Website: home-depot
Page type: customer-info-address
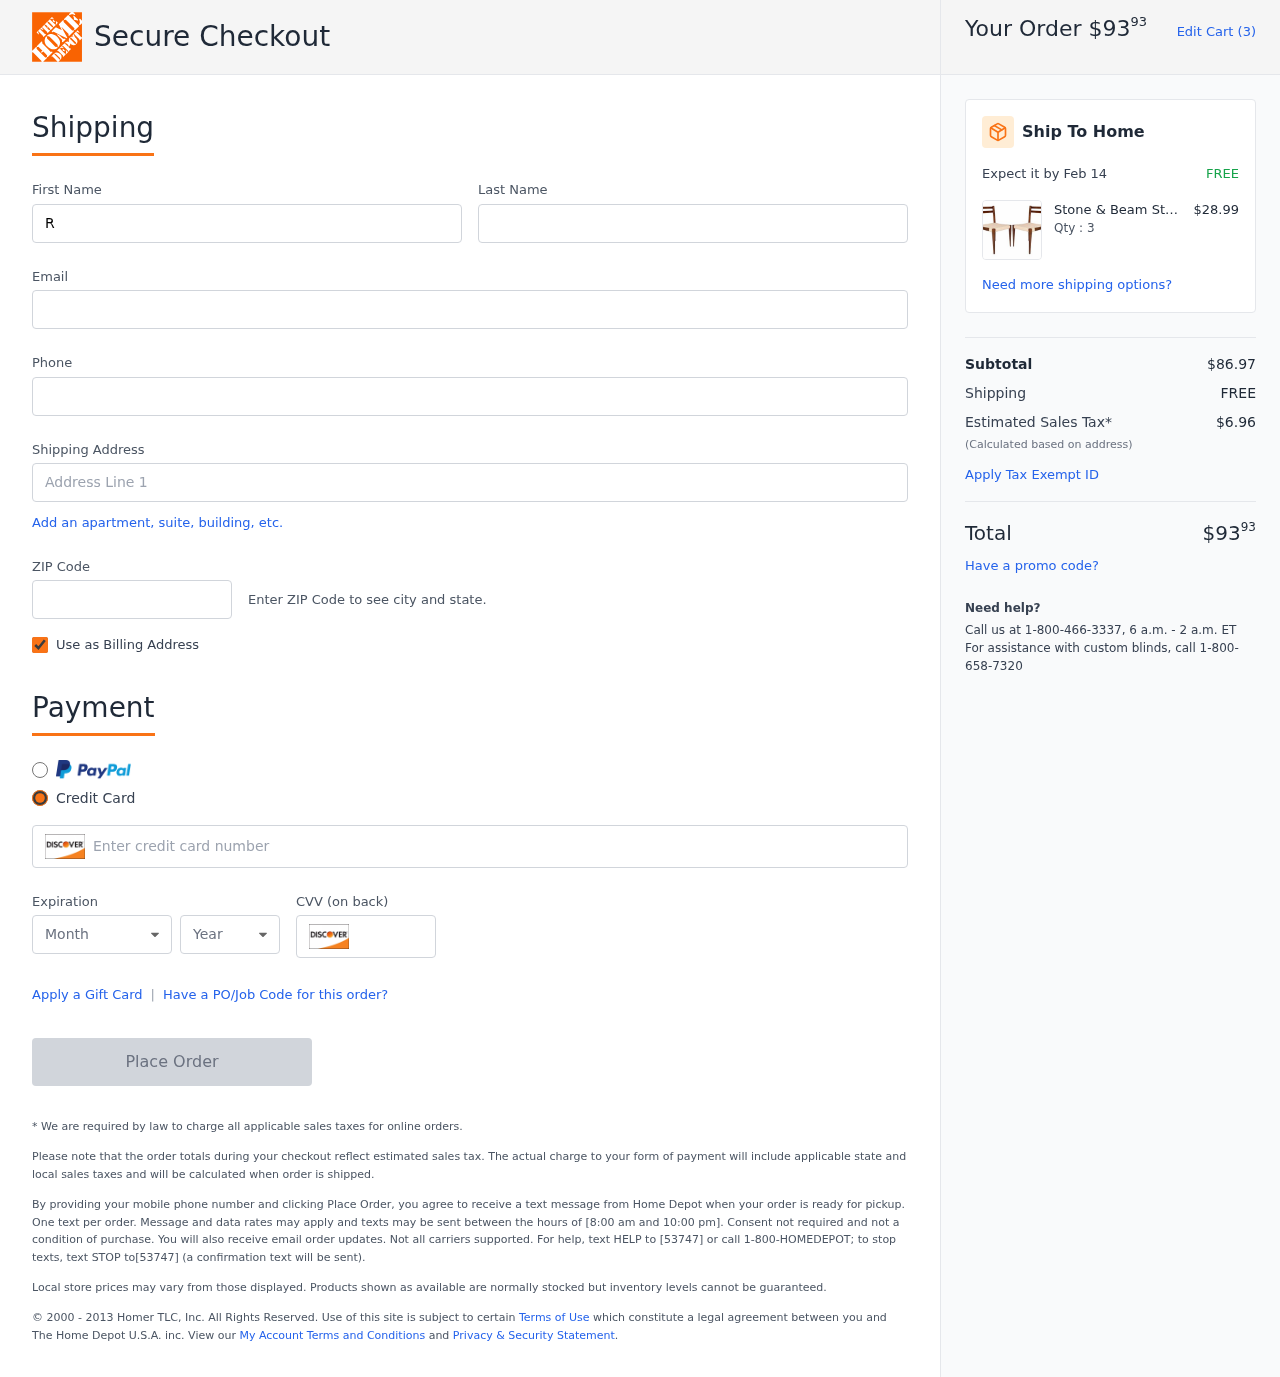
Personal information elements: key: PII_CARD_CVV
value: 448
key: PII_CARD_EXPIRY_MONTH
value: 03
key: PII_CARD_EXPIRY_YEAR
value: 30
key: PII_CARD_NUMBER
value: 6511 0721 0446 6303
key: PII_EMAIL
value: richard.carter@yahoo.com
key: PII_FIRSTNAME
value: Richard
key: PII_LASTNAME
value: Carter
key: PII_PHONE
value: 8016540778
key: PII_POSTCODE
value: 22183
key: PII_STREET
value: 4826 Amy Mountain
Product elements: key: PRODUCT1_BRAND
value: Stone & Beam
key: PRODUCT1_NAME
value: Stone & Beam Jane Wood-Framed Classic Woven Dining Chair, 34" H, Set of 2, Brown
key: PRODUCT1_PRICE
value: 28.99
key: PRODUCT1_QUANTITY
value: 3
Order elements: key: ORDER_TOTAL
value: $9393
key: ORDER_NUM_ITEMS
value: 3
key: ORDER_DELIVERY_DATE
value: Feb 14
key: ORDER_SUBTOTAL
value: $86.97
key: ORDER_SHIPPING_COST
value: FREE
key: ORDER_TAX
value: $6.96